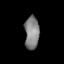
Tissue: lung
Cell type: Fibroblasts
Senescence score: 0.6308
Nuclear area (px): 470
Mean DAPI intensity: 130.657